Question: I have Installed the Silverlight 5 SDK and I am Trying to Add silverlight Busy Indicator Control to my ToolBox.But I cant Find it in Choose Items ToolBox Window

How Can I Add silverlight Busy Indicator Control to my ToolBox
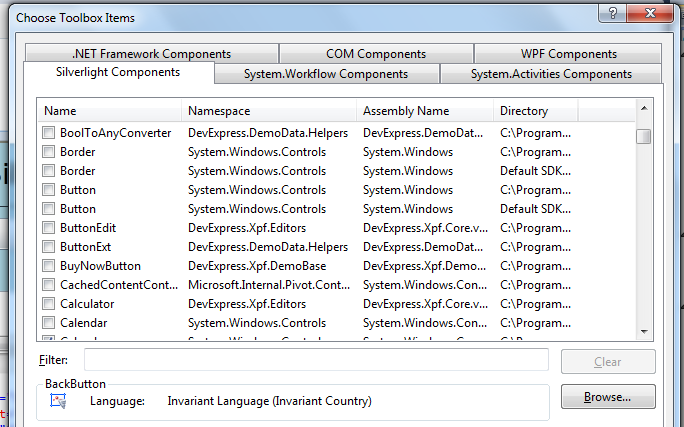
Answer: BusyIndicator exist in the System.Windows.Controls.Toolkit assembly. You must download and install Silverlight 5 Toolkit. After that BusyIndicator must be appeared in ToolBox Window.
Also you can get source codes of Toolkit components.
<URL>
<URL>